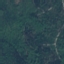
Land use / land cover: Forest